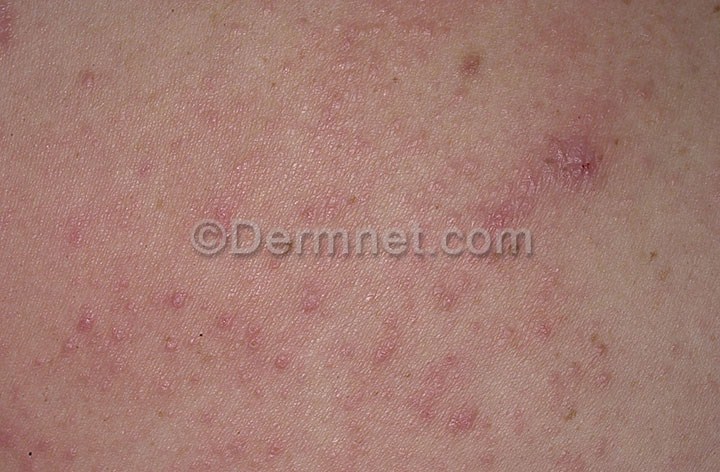
Disease: Atopic Dermatitis Photos